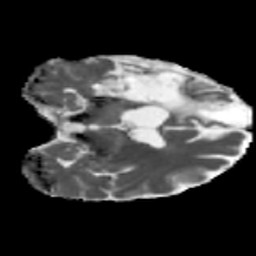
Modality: MD
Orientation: coronal
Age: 49
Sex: male
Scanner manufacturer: siemens
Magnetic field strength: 3 T
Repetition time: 5.47 s
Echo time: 0.0854 s